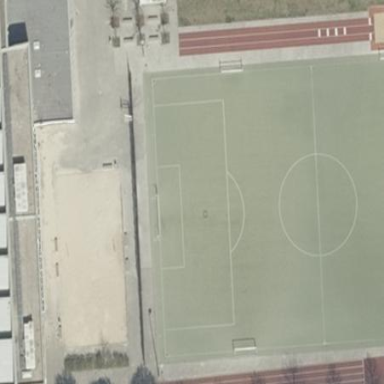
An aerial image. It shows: Sports center on leisure land.